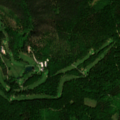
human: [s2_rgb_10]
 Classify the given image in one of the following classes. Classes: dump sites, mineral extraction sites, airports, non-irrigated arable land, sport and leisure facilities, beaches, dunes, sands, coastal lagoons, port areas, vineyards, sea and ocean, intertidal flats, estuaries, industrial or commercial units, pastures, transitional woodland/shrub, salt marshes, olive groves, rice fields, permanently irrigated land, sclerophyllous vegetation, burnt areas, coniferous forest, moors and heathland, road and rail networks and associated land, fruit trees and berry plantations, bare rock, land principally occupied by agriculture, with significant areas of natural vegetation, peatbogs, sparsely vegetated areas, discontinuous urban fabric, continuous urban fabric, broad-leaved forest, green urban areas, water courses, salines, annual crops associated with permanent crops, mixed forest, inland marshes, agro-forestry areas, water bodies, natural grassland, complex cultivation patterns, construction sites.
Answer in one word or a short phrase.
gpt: sport and leisure facilities, broad-leaved forest, coniferous forest, mixed forest